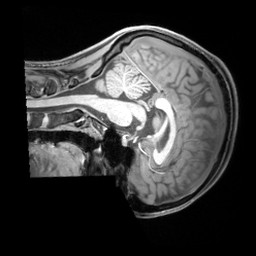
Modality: T1w
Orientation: sagittal
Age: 24
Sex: female
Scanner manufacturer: siemens
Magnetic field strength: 3 T
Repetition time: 1.97 s
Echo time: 0.00206 s